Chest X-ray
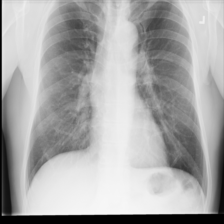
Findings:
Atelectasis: negative
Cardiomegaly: negative
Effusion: negative
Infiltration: negative
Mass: negative
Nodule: negative
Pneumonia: negative
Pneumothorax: negative
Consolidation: negative
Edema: negative
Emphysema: negative
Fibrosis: negative
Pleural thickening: negative
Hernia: negative